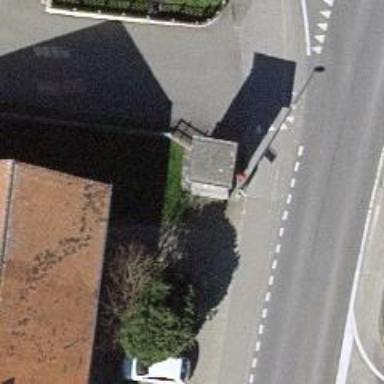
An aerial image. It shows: Bus stop with platform for public transport.